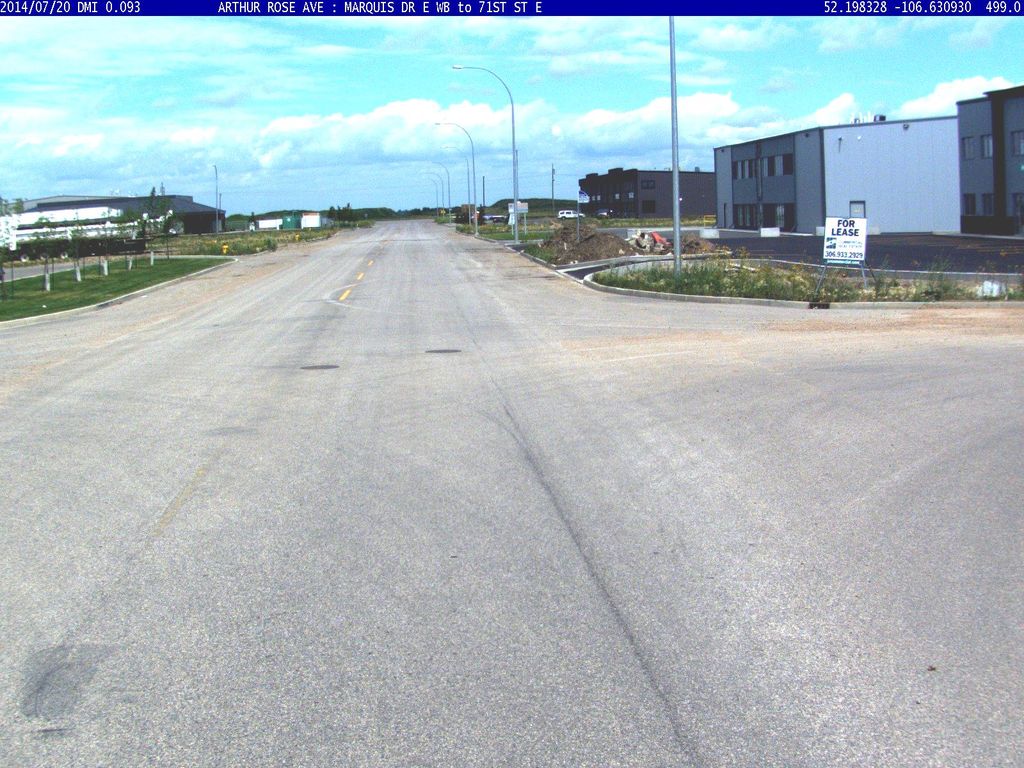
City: saskatoon